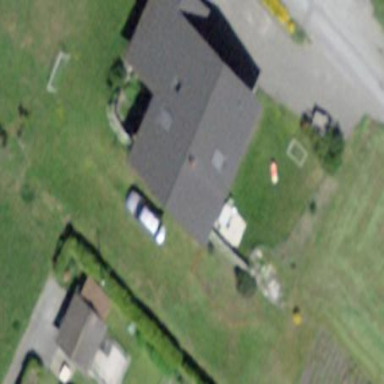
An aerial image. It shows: Simple house.